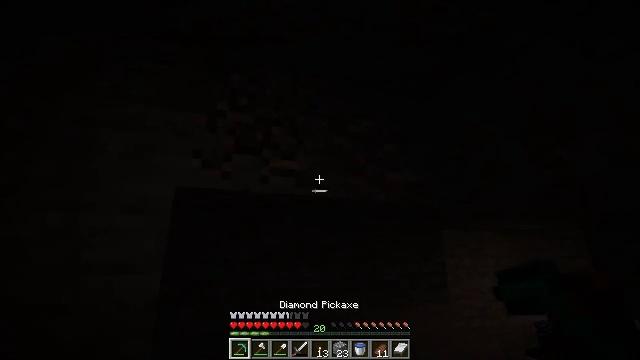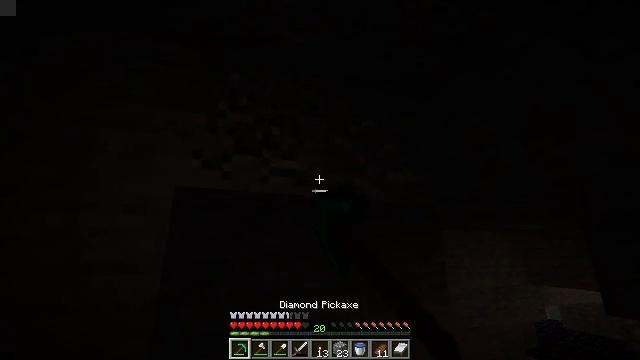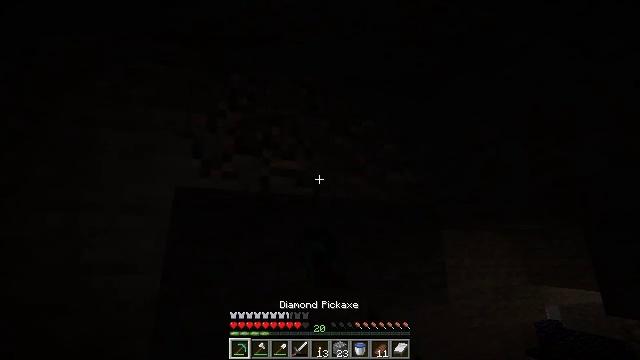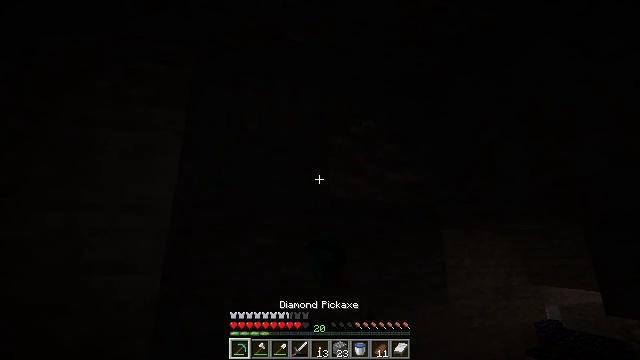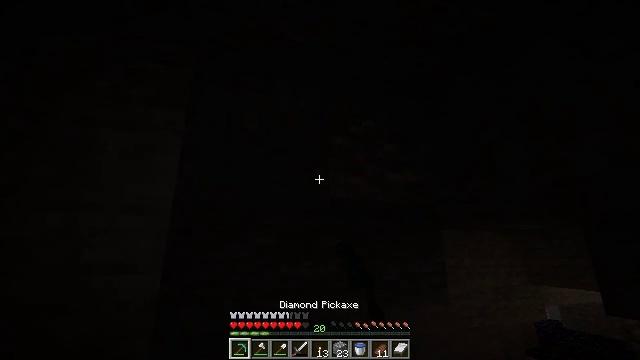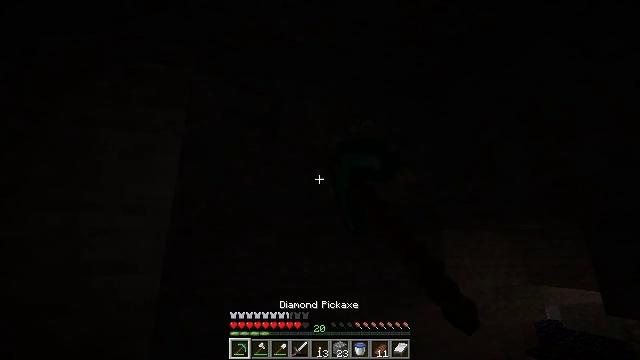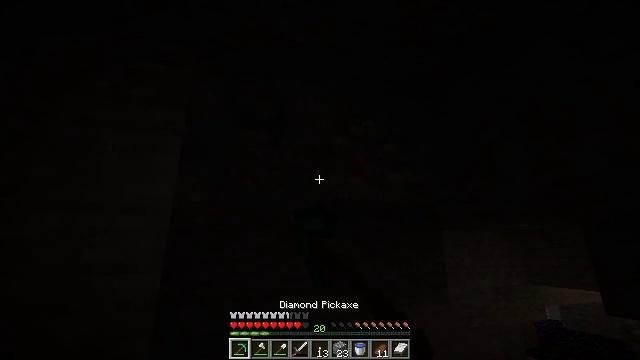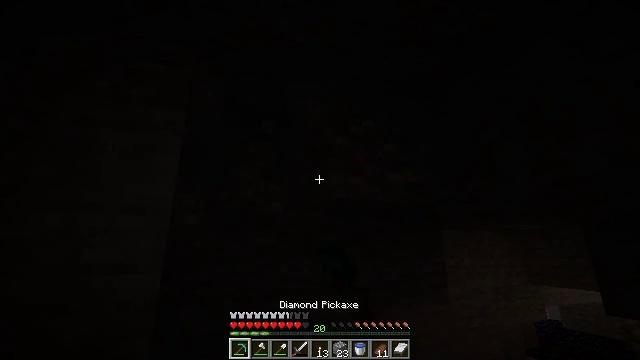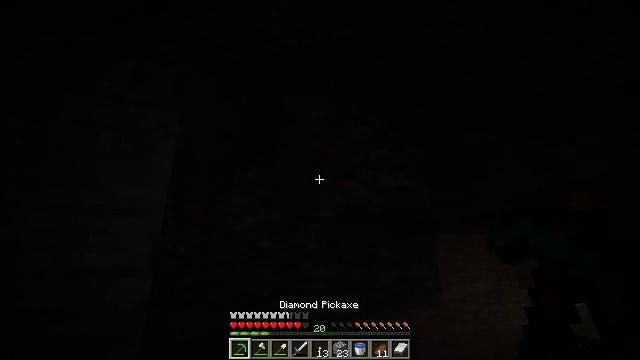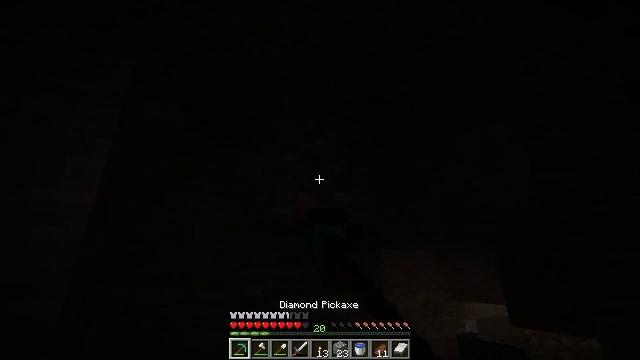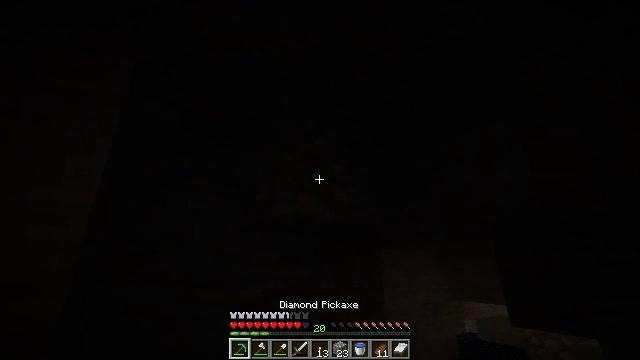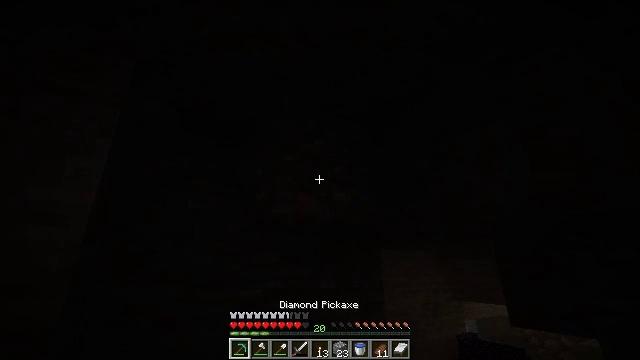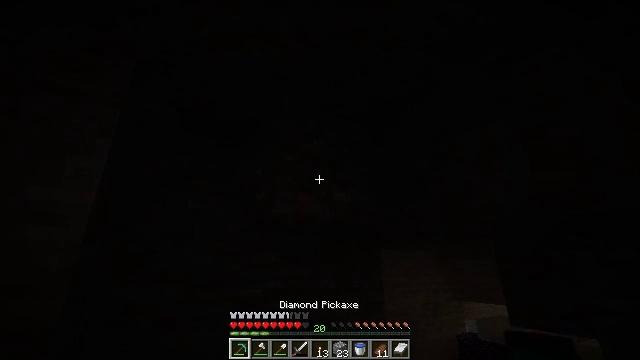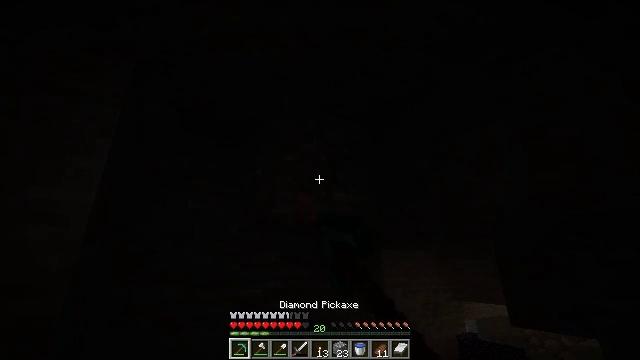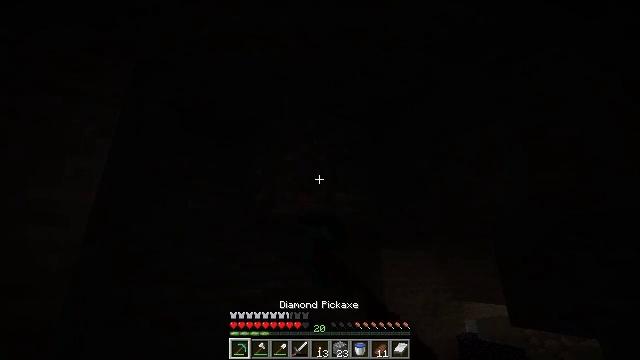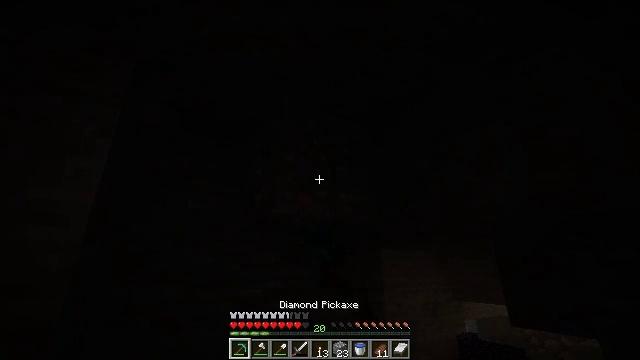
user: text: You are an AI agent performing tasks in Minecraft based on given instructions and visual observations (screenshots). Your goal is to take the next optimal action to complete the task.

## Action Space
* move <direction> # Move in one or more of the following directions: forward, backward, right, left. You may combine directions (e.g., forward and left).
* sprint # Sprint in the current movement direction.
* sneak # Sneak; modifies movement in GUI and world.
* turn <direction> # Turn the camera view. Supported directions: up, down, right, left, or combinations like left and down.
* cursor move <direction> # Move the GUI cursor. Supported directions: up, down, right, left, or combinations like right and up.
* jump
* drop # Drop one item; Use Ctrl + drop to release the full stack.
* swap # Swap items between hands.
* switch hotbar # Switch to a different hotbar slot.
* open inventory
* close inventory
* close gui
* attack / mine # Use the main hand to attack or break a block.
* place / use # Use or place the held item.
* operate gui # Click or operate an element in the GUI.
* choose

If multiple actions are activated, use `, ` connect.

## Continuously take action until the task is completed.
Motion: motion action
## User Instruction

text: Dig through stone to find iron ore.
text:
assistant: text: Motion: attack / mine
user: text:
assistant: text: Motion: attack / mine
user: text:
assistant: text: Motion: attack / mine
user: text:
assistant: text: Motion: attack / mine
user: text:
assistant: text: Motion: attack / mine
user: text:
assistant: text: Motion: attack / mine
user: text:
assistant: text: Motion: attack / mine
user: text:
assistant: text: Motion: turn right, attack / mine
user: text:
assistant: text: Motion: turn right and up, attack / mine
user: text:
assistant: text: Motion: attack / mine
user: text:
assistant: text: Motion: attack / mine
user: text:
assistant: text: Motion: attack / mine
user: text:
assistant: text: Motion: attack / mine
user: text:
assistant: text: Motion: attack / mine
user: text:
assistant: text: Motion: attack / mine
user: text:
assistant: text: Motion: attack / mine
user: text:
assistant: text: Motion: attack / mine
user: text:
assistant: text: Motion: attack / mine
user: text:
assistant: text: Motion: attack / mine
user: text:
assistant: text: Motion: attack / mine
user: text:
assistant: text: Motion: attack / mine
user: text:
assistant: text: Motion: attack / mine
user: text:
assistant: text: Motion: attack / mine
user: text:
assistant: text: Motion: attack / mine
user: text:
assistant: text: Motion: attack / mine
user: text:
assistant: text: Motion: attack / mine